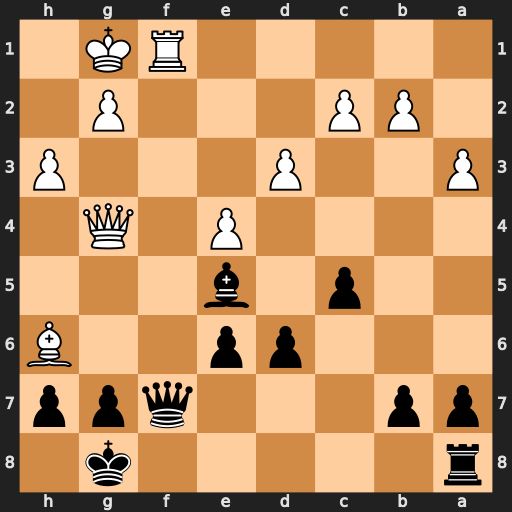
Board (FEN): r5k1/pp3qpp/3pp2B/2p1b3/4P1Q1/P2P3P/1PP3P1/5RK1
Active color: b
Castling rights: -
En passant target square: -
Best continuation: Bd4+ Kh2 Qxf1